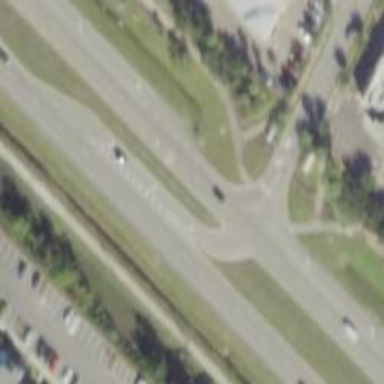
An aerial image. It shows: Footway.